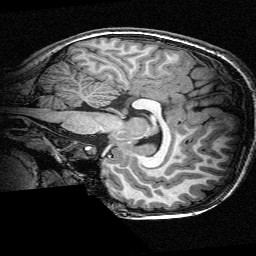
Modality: T1w
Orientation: sagittal
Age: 12
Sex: female
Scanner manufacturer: siemens
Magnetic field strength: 3 T
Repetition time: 2.3 s
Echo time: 0.00336 s